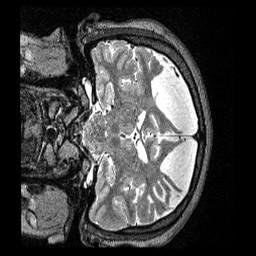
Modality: T2w
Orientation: coronal
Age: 13
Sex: male
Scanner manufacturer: siemens
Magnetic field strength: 3 T
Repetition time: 3.2 s
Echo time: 0.479 s